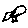
Label: bird